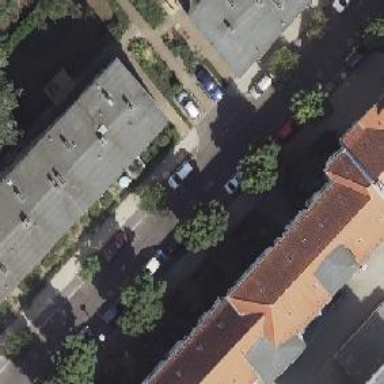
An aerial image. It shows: There is parking obstacle present in the area.